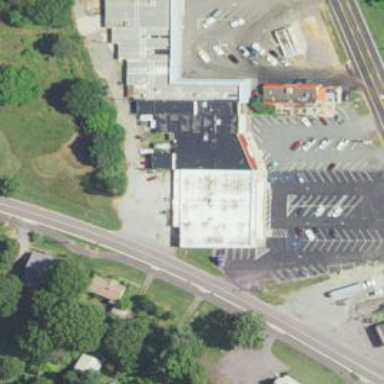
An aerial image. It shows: Commercial building.